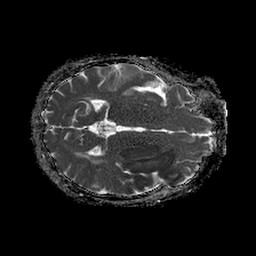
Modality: ADC
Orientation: axial
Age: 70
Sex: female
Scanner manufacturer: philips
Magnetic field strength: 1.5 T
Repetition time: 4.6 s
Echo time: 0.08517 s